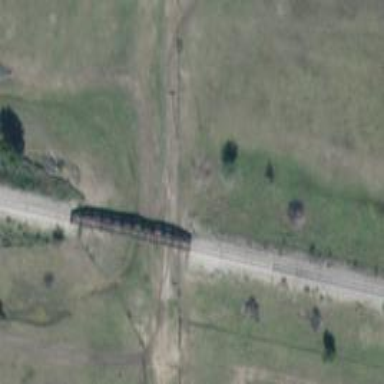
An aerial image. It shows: Disused railway bridge.